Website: apple-inc
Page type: customer-info-address
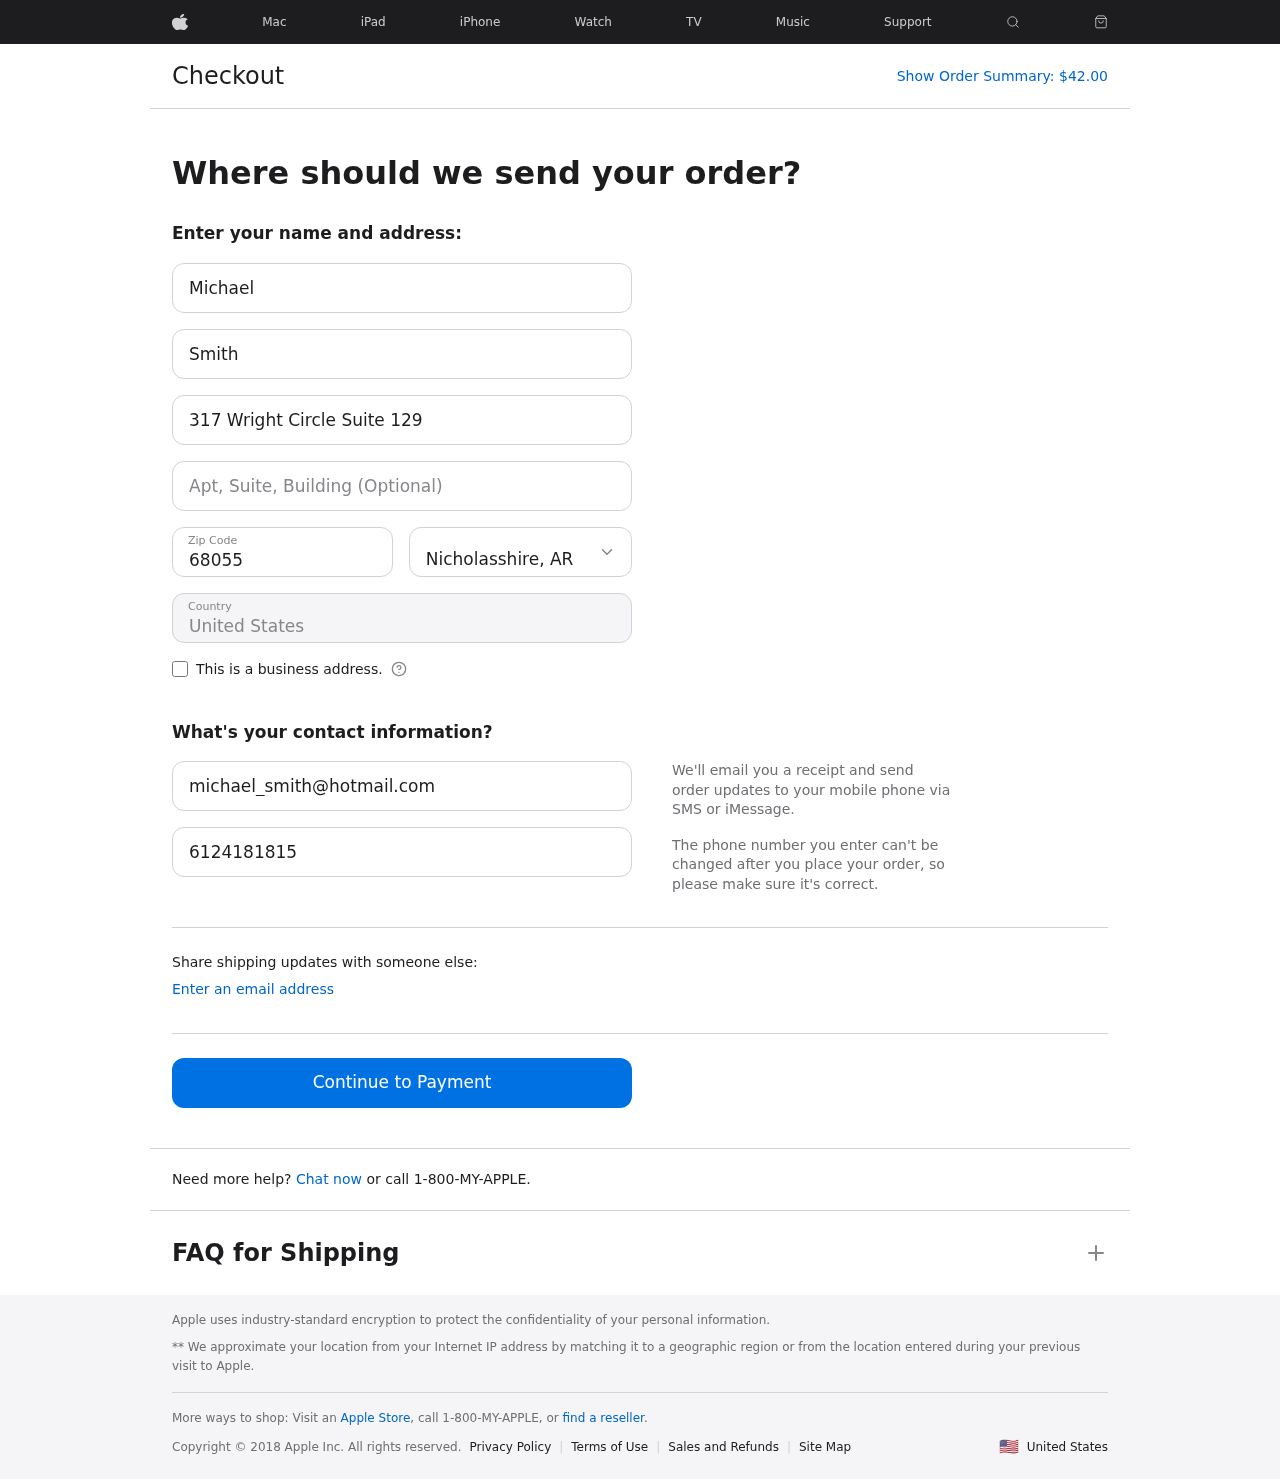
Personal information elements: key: PII_CITY_STATE
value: Nicholasshire, AR
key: PII_COUNTRY
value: United States
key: PII_EMAIL
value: michael_smith@hotmail.com
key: PII_FIRSTNAME
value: Michael
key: PII_LASTNAME
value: Smith
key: PII_PHONE
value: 6124181815
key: PII_POSTCODE
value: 68055
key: PII_STREET
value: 317 Wright Circle Suite 129
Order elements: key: ORDER_TOTAL
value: $42.00